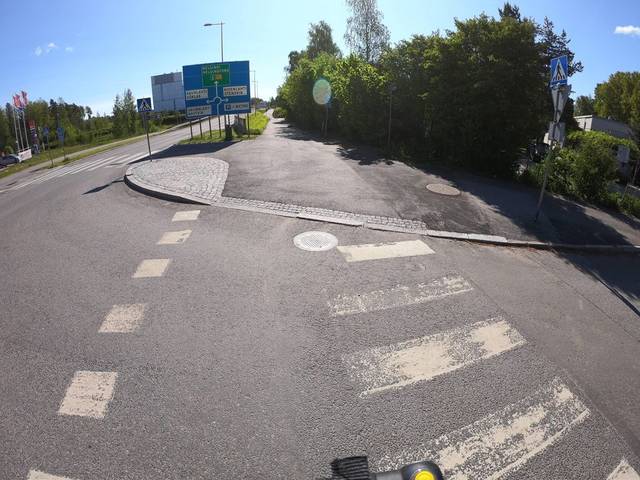
Region: Finland
Coordinates: 60.157, 24.626